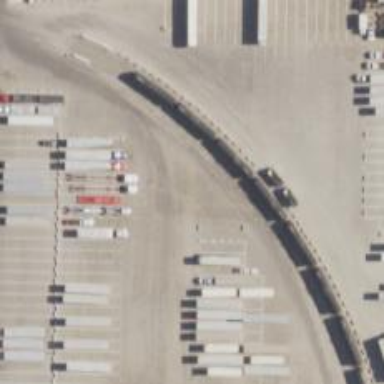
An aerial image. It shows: Rail spur service.